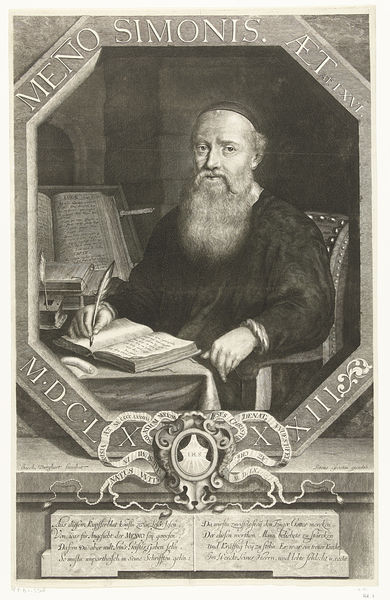
Titel: Portret van Menno Simons
Künstler: Jacob Burghart
Standort: Amsterdam
Institution: Rijksmuseum
Schlagwörter: barbe, noir, gravure, fauteuil, latin, plume, encre, livre, texte, auteur, armoirie, x